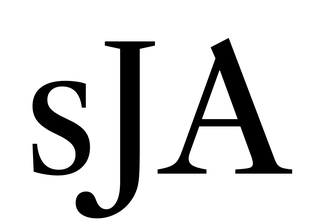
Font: LibreCaslonText_Regular